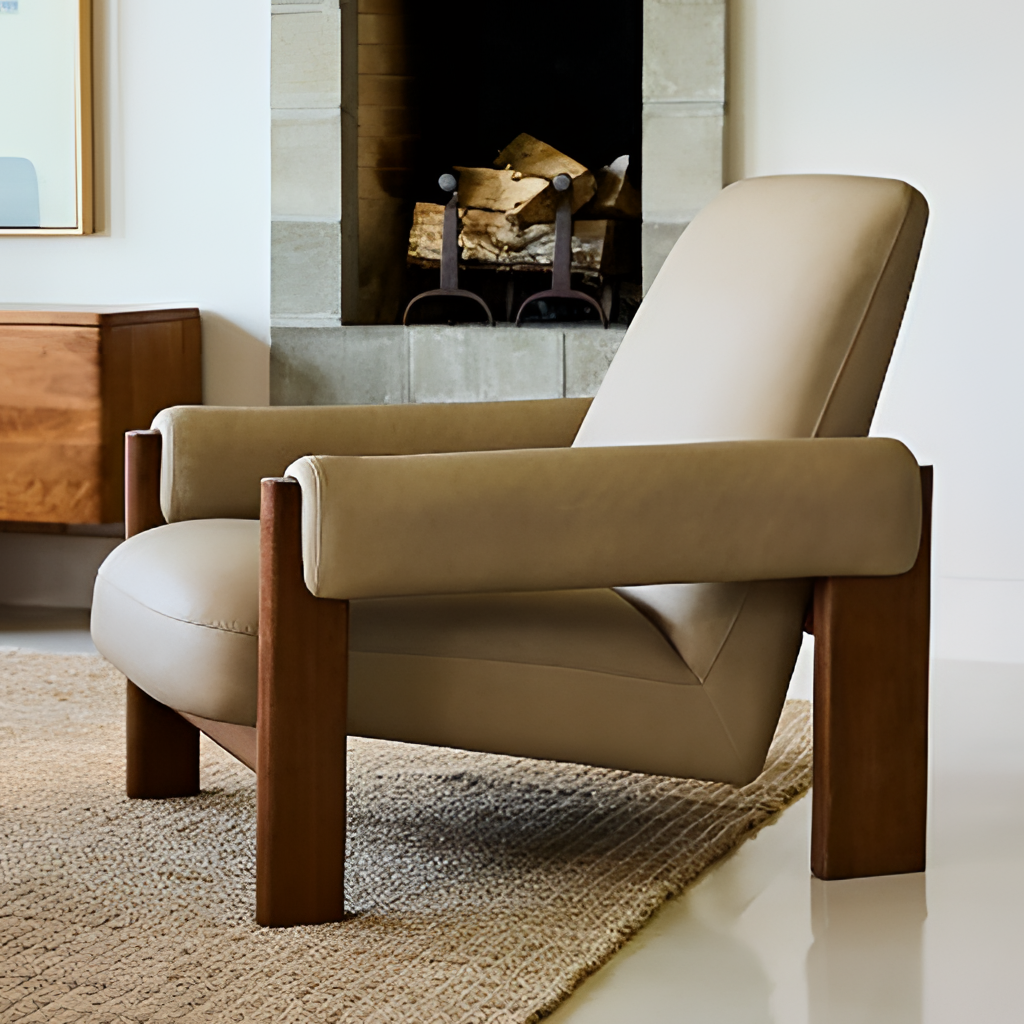
living room, beige leather chair, paint wallpaper, with solid pattern, minimalist, beige tile flooring, with smooth pattern